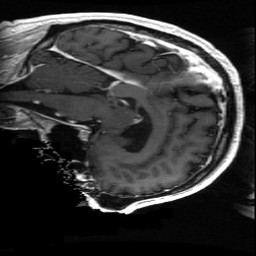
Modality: T1w
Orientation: sagittal
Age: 63
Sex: male
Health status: ill